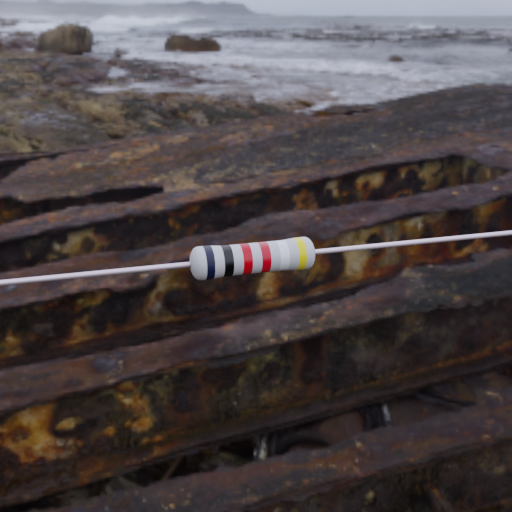
Resistor colour bands (in order): black, black, red, red, white, yellow